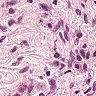
Metastatic tissue present: no